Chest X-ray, AP view. Patient: 61 years old, sex F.
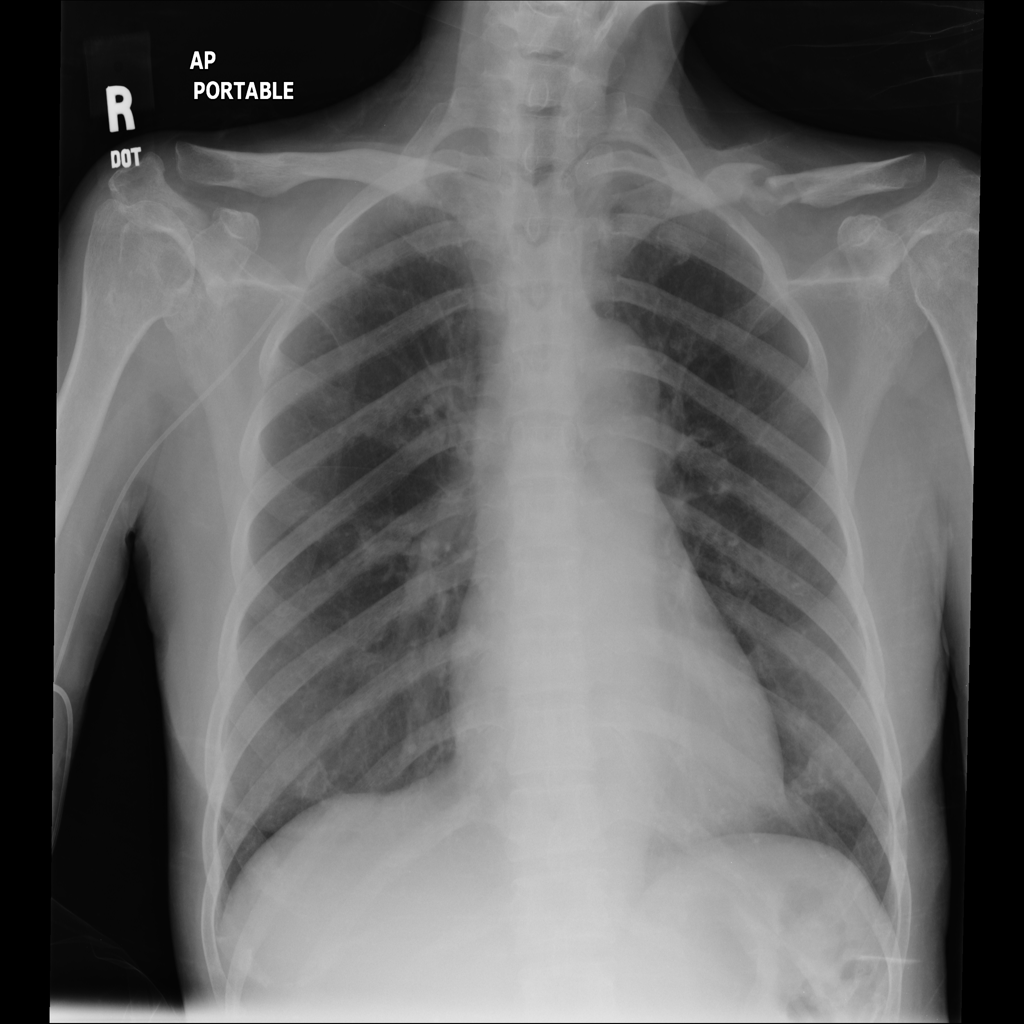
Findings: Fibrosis